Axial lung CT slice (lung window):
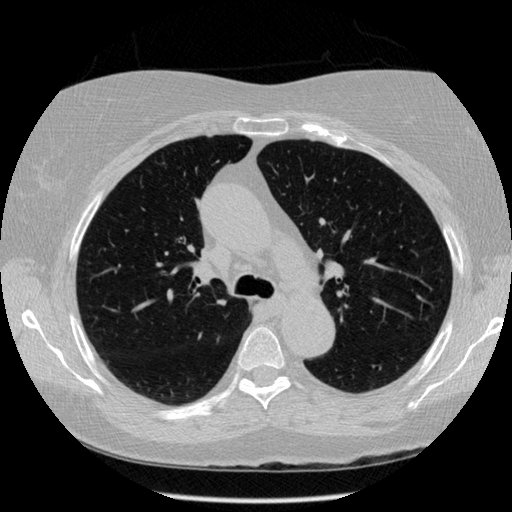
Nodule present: no